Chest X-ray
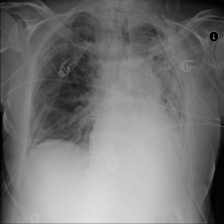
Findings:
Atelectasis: negative
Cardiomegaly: negative
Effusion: negative
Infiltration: negative
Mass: positive
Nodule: negative
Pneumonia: negative
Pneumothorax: negative
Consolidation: positive
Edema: negative
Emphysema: negative
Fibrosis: negative
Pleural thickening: negative
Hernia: negative